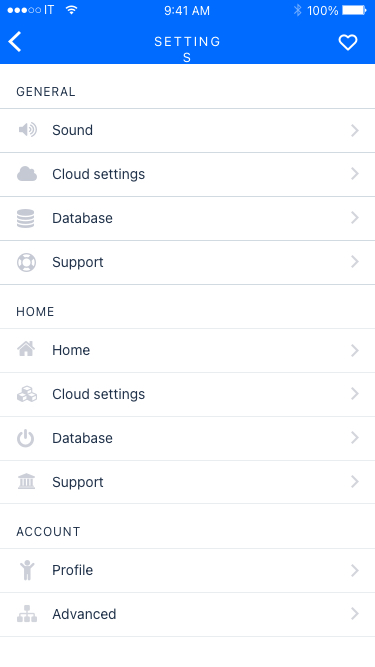
Text in this UI design:
Advanced
Profile
ACCOUNT
Support
Database
Cloud settings
Home
HOME
Support
Database
GENERAL
Cloud settings
Sound
SETTINGS
100%
9:41 AM
IT